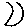
Label: moon